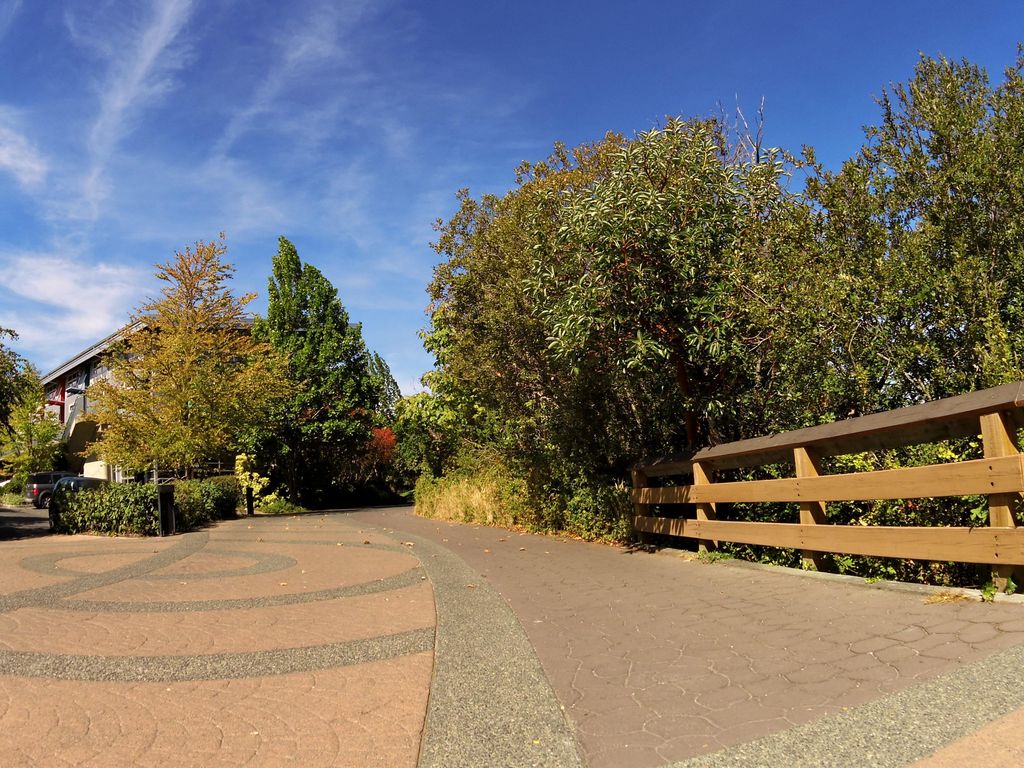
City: victoria